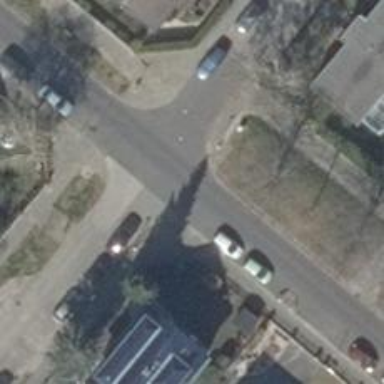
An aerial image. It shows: Unmarked crossing on the road.